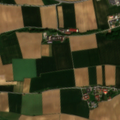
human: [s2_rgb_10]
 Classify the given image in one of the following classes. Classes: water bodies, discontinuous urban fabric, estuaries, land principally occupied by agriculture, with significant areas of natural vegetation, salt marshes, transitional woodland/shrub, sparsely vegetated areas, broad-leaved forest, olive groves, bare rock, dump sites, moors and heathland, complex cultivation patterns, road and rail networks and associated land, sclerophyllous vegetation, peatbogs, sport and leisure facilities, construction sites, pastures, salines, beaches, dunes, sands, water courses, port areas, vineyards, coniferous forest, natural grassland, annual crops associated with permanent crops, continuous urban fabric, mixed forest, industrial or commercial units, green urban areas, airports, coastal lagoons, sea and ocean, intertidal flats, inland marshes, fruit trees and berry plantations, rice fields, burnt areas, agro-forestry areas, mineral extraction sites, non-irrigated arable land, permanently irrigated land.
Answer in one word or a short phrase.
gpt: discontinuous urban fabric, non-irrigated arable land